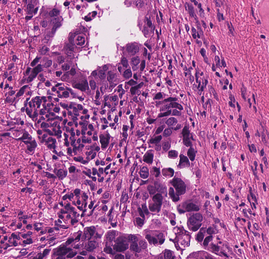
Tumor epithelial tissue: yes
Tumor-associated stroma tissue: yes
Normal tissue: no